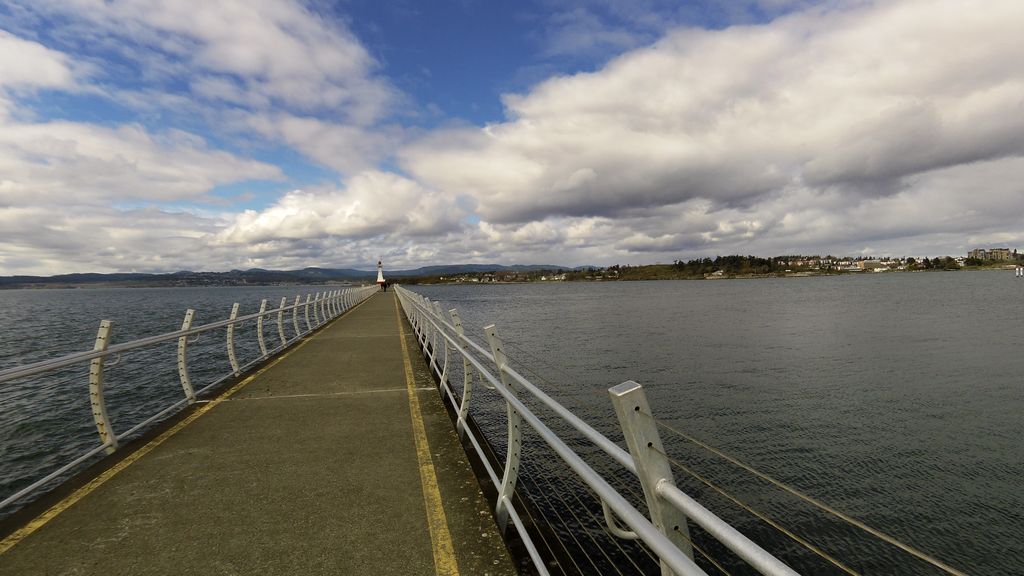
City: victoria